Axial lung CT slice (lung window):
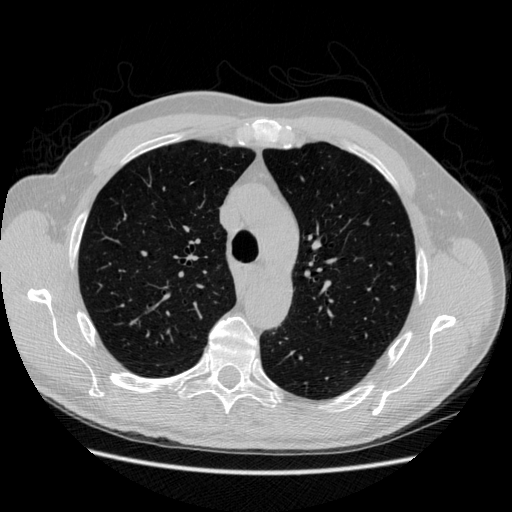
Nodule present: no